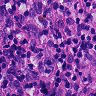
Metastatic tissue present: yes